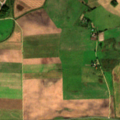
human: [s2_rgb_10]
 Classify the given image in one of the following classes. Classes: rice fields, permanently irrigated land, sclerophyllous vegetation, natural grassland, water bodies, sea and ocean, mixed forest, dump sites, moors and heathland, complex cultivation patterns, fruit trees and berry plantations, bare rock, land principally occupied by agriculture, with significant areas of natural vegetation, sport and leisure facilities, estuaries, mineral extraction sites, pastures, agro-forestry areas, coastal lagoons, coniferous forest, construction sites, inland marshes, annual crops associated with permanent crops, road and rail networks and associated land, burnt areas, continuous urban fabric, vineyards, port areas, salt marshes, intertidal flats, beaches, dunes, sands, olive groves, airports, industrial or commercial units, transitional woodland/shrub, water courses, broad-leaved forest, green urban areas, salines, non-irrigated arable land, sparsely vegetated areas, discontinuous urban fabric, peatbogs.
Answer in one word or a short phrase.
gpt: non-irrigated arable land, pastures, complex cultivation patterns